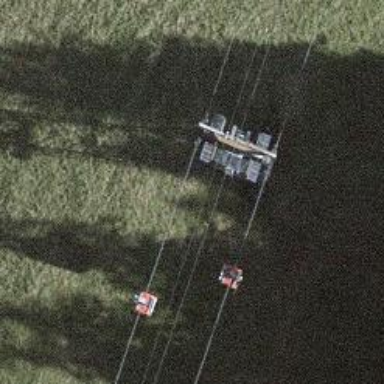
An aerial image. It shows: Pylon for aerialway.